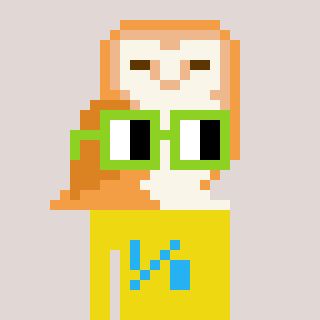
a pixel art character with square light green glasses, a owl-shaped head and a yellow-colored body on a warm background